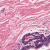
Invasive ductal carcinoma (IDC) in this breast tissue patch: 0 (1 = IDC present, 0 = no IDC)